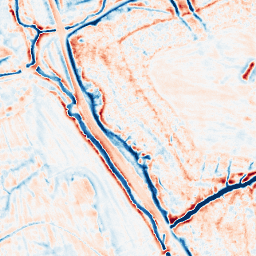
Category: edge_preserving
Decomposition family: bilateral
Decomposition parameters: d: 15
sigma_color: 25
sigma_space: 75
Upsampling method: sinc_hamming
Upsampling parameters: scale: 8
kernel_size: 16
Upsampling scale: 8